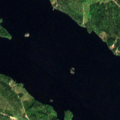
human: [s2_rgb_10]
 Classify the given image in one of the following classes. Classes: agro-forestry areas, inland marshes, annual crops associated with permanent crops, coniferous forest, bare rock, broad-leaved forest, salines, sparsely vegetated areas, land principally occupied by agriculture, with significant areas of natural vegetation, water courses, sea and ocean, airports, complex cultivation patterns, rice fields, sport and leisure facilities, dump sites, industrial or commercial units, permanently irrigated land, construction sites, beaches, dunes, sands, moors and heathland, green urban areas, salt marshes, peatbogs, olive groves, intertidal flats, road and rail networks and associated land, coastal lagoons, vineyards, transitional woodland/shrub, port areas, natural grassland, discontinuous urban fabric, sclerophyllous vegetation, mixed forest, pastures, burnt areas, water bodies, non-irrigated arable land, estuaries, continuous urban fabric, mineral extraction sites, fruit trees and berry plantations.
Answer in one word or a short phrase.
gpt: coniferous forest, mixed forest, water bodies